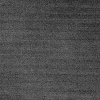
Atmospheric dust classification: dusty